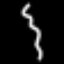
Label: squiggle